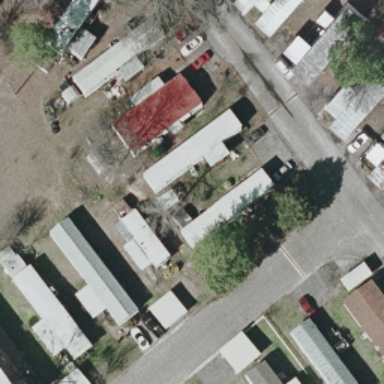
Some mobile homes are arranged haphazardly in the mobile home park .